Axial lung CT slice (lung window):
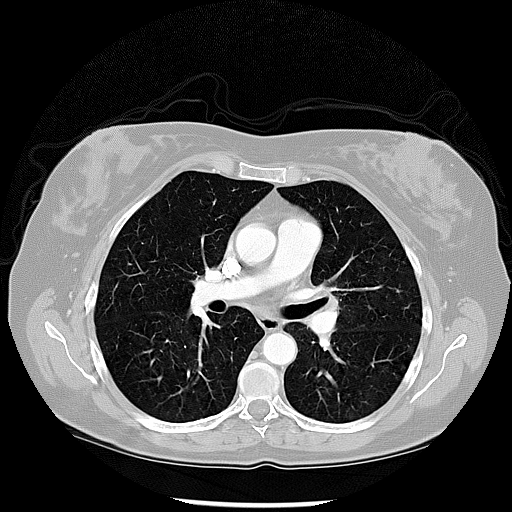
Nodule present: no